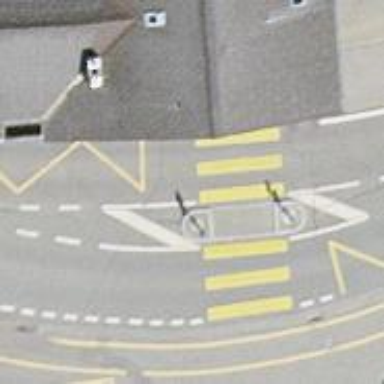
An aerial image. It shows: Zebra crossing on the road.